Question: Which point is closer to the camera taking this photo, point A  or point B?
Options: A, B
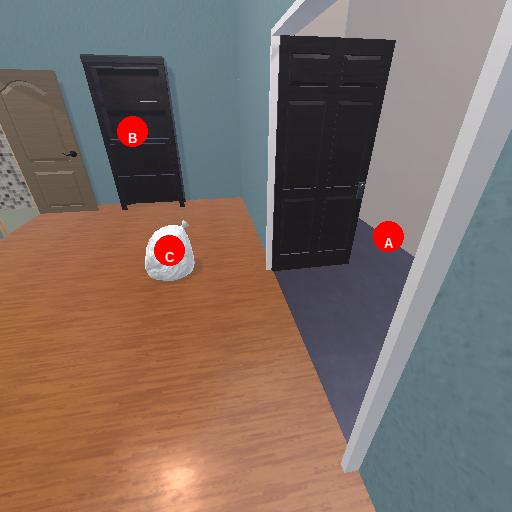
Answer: A